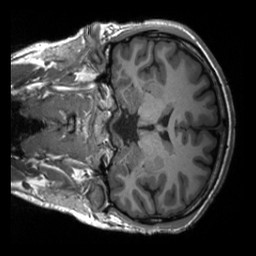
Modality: T1w
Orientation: coronal
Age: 31
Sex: male
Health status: healthy
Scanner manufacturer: siemens
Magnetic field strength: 3 T
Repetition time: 2.3 s
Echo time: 0.00232 s